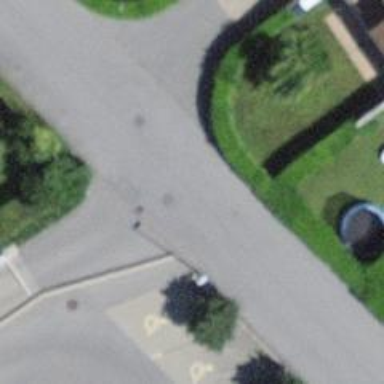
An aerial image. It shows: Gate.